Aerial crown-view tile of a tropical tree (Barro Colorado Island, Panama), acquired 20250414:
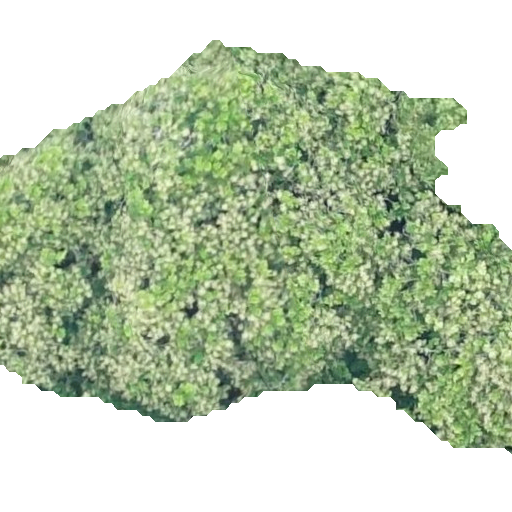
Species: Anacardium excelsum
GBIF accepted scientific name: Anacardium excelsum
Crown area: 246.604 m²